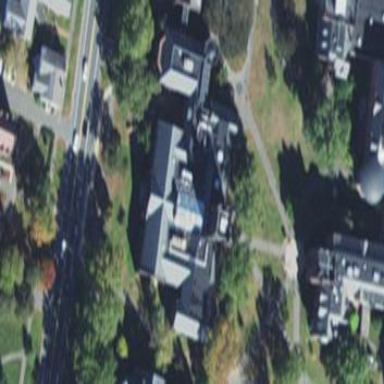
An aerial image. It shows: Library building.